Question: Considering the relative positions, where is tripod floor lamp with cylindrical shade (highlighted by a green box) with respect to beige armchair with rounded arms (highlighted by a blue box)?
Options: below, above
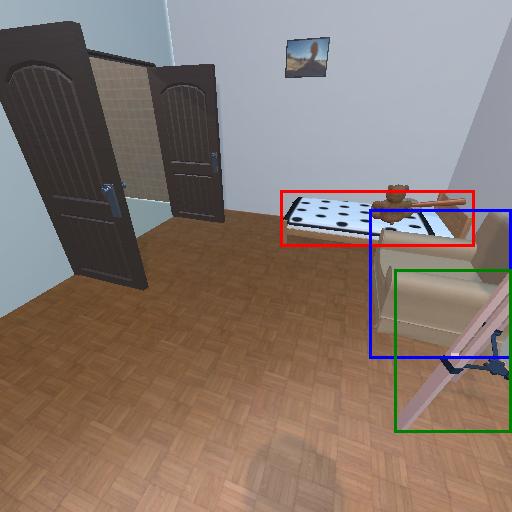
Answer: below